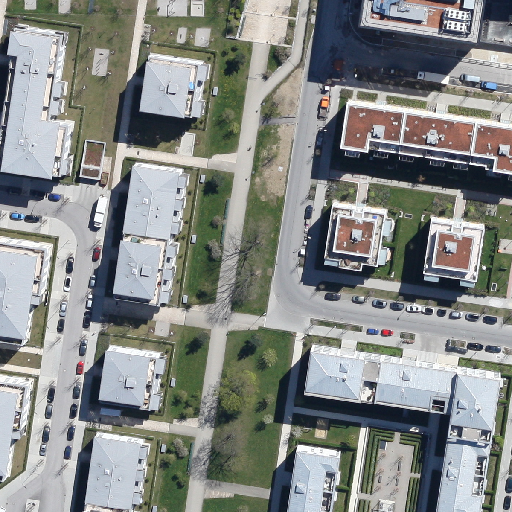
Referring expression: heavy-duty vehicle